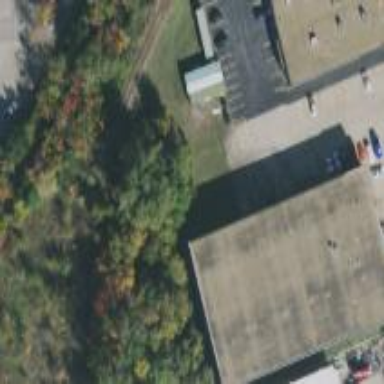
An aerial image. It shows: Building used as car repair shop.